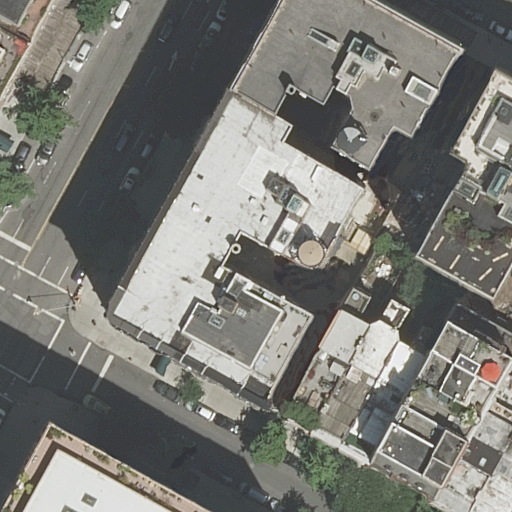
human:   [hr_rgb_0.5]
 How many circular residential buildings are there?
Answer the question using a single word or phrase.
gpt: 0

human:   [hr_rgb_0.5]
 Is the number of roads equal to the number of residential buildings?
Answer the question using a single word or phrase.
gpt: no

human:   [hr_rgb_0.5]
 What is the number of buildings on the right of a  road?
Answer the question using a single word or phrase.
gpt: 9

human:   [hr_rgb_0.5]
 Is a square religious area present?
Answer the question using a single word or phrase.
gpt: no

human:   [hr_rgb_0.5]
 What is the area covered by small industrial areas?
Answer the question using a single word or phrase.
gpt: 0m2

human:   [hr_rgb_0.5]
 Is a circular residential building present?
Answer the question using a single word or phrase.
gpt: no

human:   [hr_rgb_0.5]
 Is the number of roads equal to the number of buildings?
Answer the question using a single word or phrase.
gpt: no

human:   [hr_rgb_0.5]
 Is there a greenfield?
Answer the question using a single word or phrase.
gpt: no

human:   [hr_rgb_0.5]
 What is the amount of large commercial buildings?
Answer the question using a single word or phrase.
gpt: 0

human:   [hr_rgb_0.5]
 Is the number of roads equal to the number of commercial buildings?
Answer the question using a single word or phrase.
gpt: no

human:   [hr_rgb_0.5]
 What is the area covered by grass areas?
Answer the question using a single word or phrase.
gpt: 0m2

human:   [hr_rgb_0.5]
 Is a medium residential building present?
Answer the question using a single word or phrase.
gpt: yes

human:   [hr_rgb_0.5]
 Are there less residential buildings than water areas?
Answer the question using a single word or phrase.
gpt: no

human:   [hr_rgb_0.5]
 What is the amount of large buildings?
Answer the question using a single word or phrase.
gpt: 3

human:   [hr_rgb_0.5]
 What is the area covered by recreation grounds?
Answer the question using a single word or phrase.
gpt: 0m2

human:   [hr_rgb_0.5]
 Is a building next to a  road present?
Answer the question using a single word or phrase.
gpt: yes

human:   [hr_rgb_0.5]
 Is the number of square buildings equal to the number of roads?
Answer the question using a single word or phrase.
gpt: no

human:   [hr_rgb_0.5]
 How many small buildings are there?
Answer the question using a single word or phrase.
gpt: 4

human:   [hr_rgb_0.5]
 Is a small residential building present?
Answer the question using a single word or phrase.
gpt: yes

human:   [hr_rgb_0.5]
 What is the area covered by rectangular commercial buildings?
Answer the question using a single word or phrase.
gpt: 0m2

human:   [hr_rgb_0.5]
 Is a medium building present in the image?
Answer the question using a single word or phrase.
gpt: yes